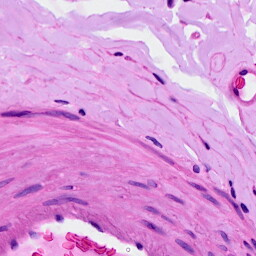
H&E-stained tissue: Ovarian